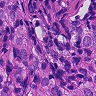
Metastatic tissue present: yes